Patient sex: F
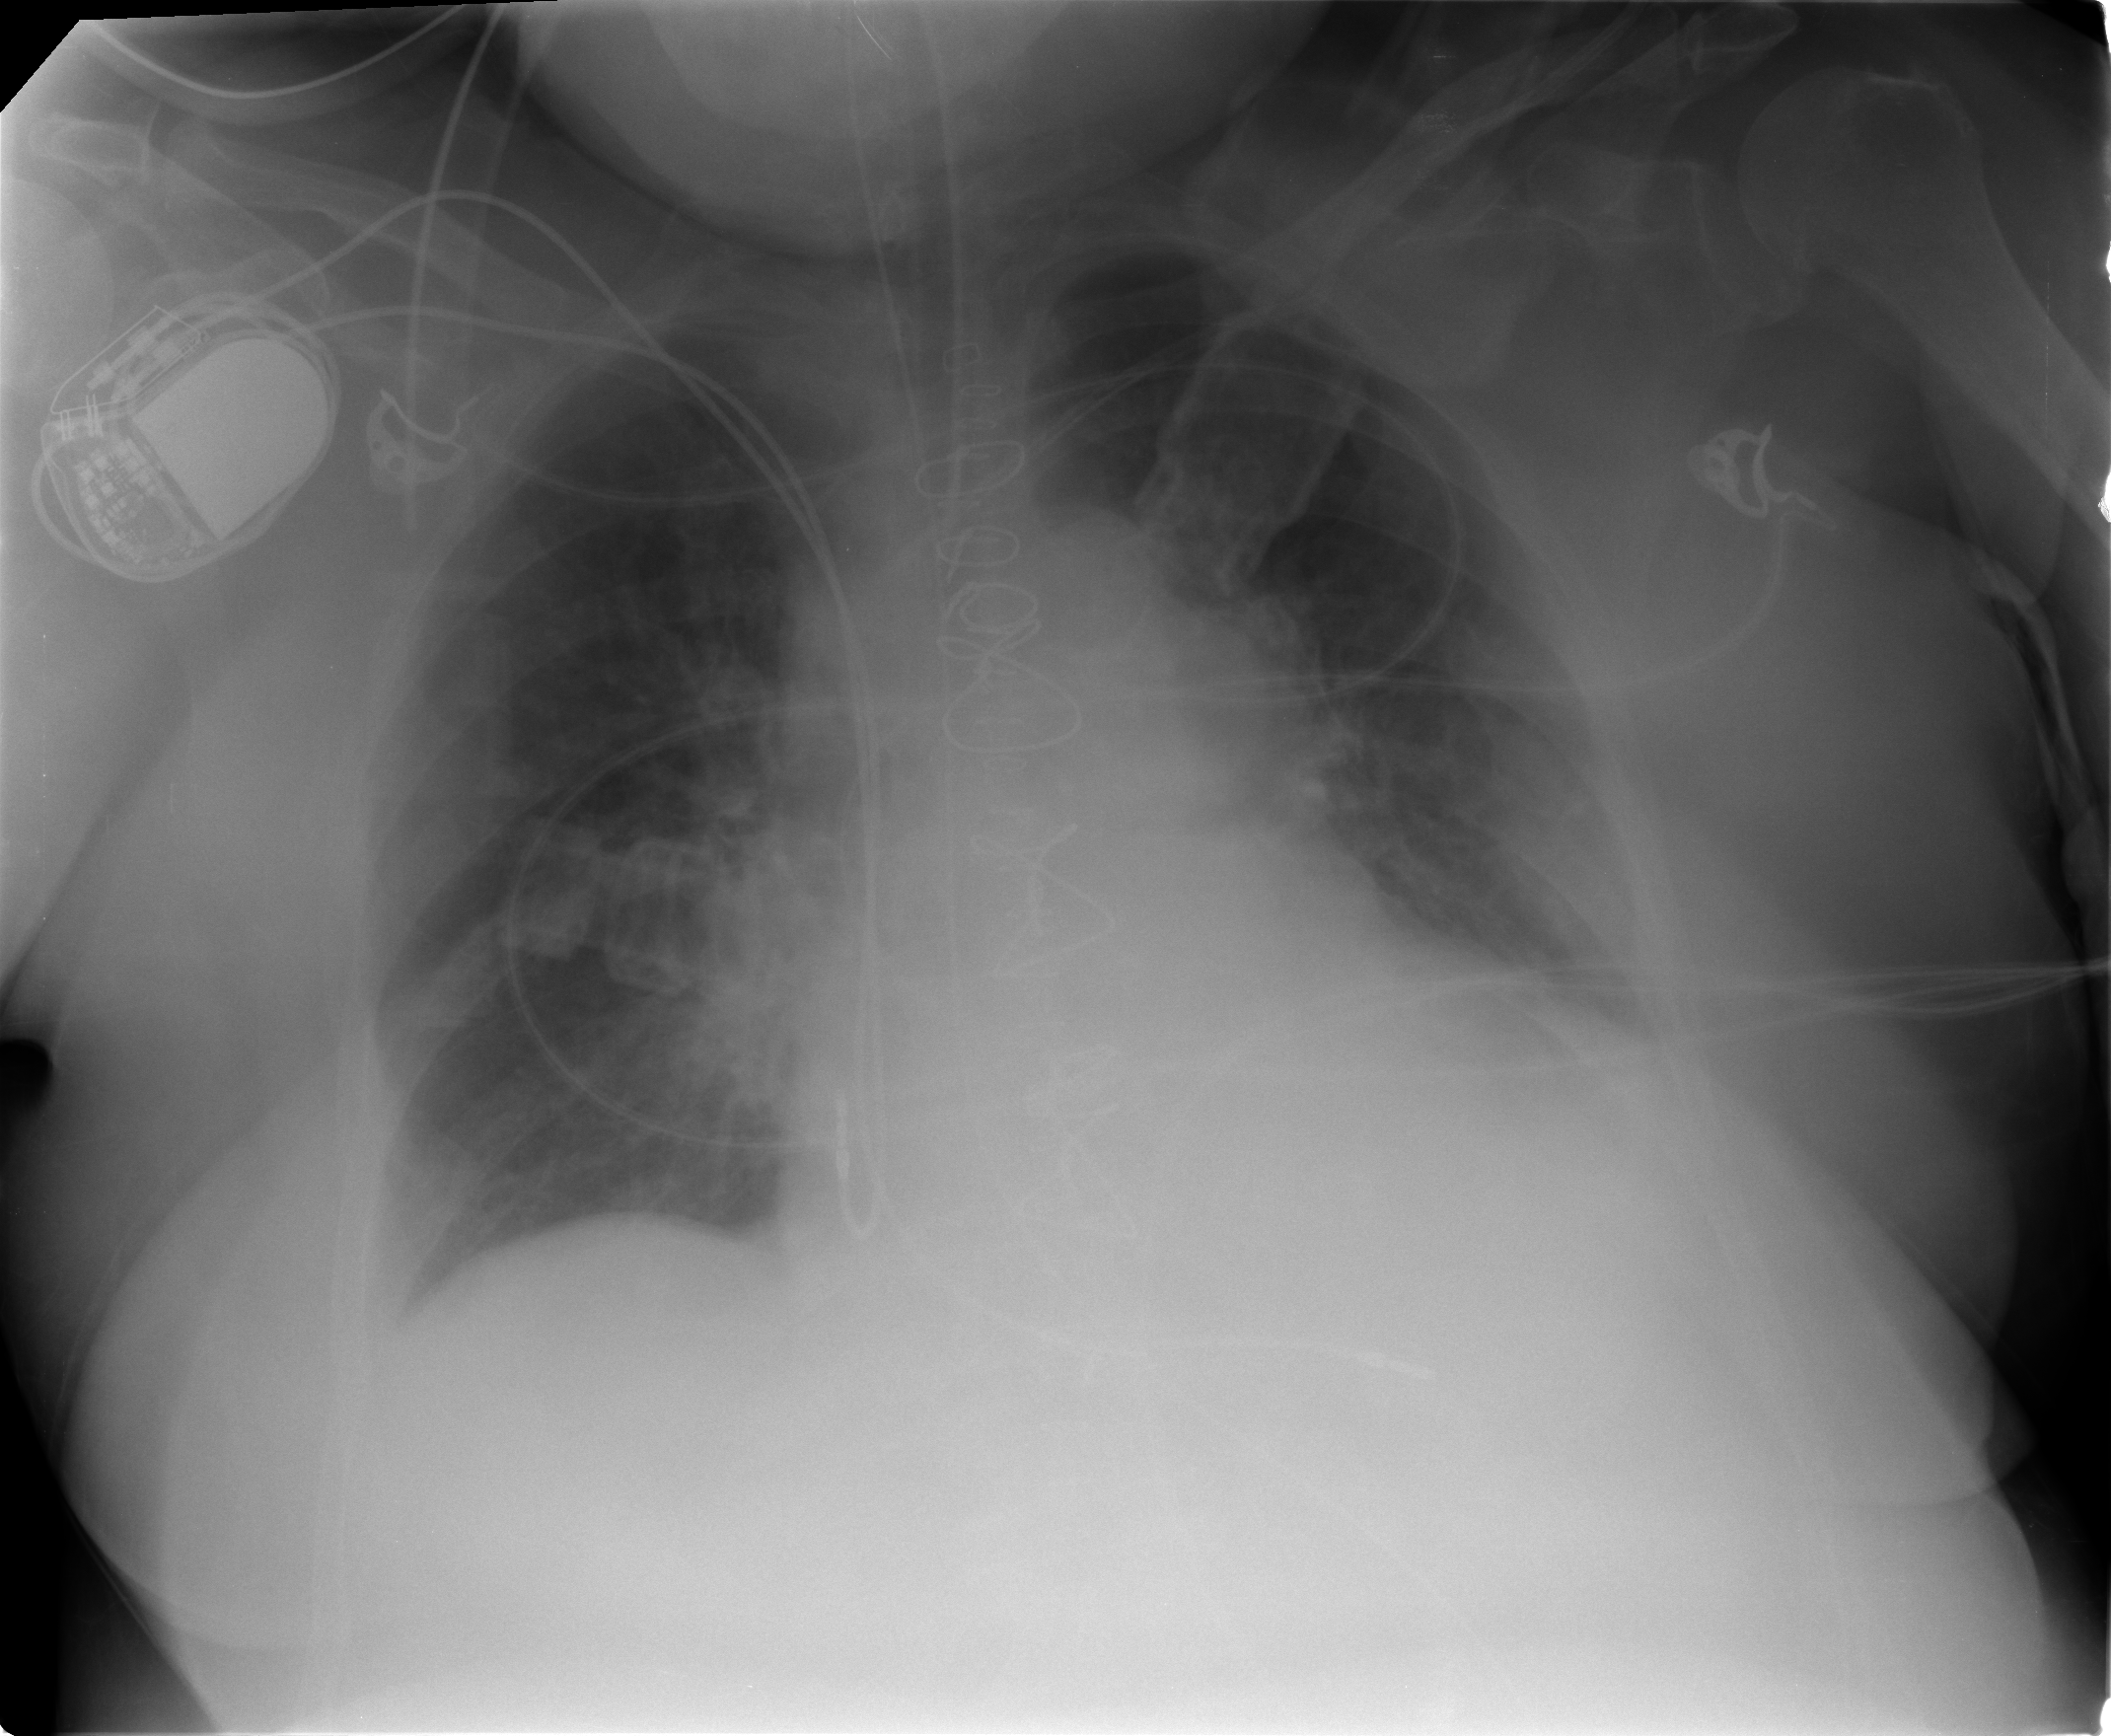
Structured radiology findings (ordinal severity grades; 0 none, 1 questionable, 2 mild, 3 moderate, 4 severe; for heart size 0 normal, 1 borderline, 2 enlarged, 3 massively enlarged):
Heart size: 2
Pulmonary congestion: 2
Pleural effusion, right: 2
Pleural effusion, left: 2
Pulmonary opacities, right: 0
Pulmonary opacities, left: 0
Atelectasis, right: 2
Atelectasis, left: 2